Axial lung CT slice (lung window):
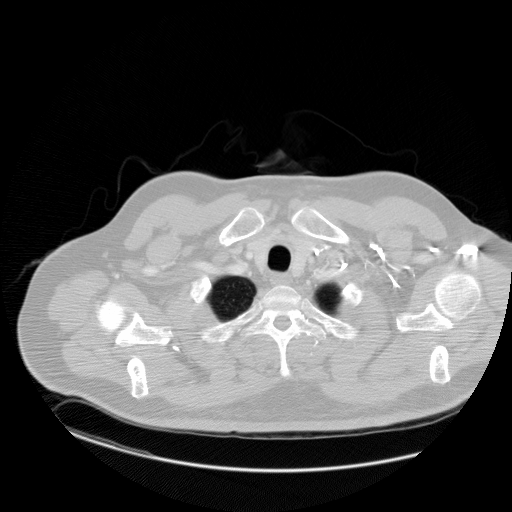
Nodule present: no